Question: I want to load local HTML pages in to a WebView. I know how to do it in iPhone. Can any one tell me the way to do it in android.
How to do the below page in android?

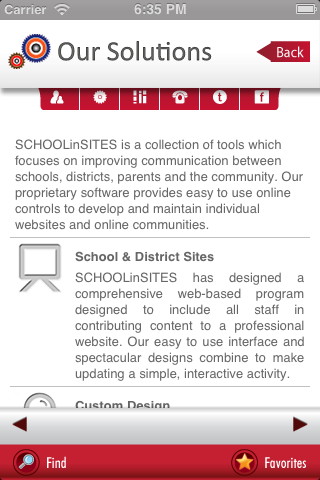
Answer: Create a TextView textArea and set it's text with the html string
You can define the string as a part of strings.xml file with your html tags and make sure you call getText(T.string.your_html_string) to fetch the html based text
'''
<string name="your_html_text">"Press <font fgcolor="#ffffffff"><b>Menu</b></font> and touch:
<li><font fgcolor="#ffffffff"><b>Create </b></font> to create
</li>
<li><font fgcolor="#ffffffff"><b>Delete All</b></font> to delete all
</li>
</string>
'''
and setText like
textArea.setText(getText(R.string.your_html_text));